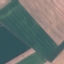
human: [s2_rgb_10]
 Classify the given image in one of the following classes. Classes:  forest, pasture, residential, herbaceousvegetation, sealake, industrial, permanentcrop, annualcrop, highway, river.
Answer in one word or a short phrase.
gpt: AnnualCrop